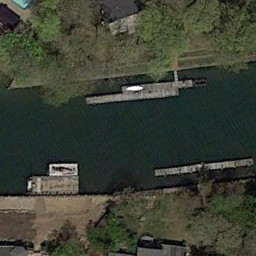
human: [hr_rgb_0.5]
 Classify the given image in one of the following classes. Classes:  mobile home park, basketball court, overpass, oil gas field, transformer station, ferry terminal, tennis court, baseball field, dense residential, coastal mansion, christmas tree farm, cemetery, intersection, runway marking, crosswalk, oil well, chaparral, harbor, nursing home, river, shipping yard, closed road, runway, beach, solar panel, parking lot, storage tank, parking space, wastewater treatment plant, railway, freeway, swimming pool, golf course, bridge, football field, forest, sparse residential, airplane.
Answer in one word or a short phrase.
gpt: ferry terminal